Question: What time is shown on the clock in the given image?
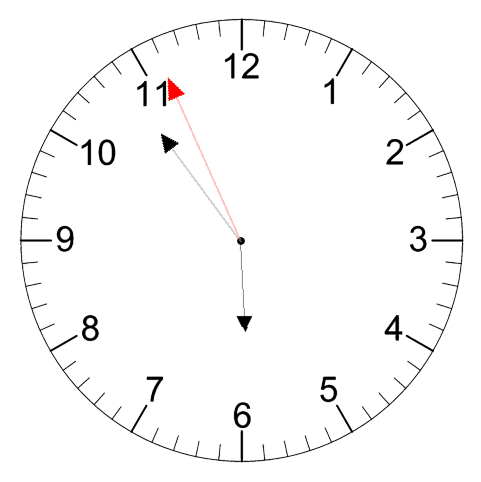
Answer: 05:53:56